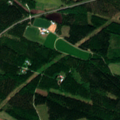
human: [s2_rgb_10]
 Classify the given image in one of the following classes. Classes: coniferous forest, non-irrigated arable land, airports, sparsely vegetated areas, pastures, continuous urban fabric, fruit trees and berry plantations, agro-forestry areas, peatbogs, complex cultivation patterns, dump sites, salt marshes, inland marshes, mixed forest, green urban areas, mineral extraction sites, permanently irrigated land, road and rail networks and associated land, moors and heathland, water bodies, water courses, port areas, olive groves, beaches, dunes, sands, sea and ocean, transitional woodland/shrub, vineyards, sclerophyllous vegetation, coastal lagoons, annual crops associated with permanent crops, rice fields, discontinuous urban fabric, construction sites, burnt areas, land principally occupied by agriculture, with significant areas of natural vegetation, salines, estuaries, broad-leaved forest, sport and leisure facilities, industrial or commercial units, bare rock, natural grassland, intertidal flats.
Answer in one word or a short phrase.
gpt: non-irrigated arable land, broad-leaved forest, coniferous forest, mixed forest